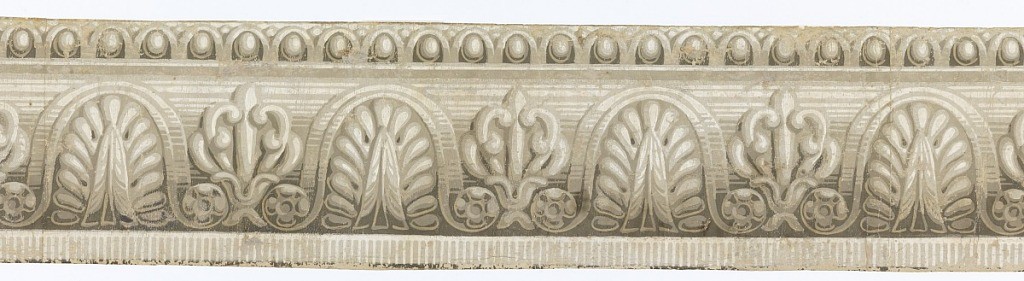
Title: Border
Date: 1790–1815
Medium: Block-printed on handmade paper
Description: Between a top edging of small-scale egg and dart molding and a bottom edging of dentilling, two classical foliate groupings alternate, punctuated by rosettes. Printed in grisaille.

H# 651 ?